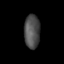
Tissue: skin
Cell type: Epithelial cells
Senescence score: 0.8271
Nuclear area (px): 516
Mean DAPI intensity: 78.236